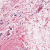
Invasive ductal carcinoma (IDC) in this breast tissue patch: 0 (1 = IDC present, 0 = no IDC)